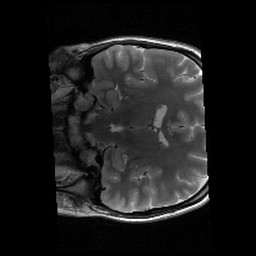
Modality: T2w
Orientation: coronal
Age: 24
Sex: female
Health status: healthy
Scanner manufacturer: siemens
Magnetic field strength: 3 T
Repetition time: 6 s
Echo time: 0.064 s